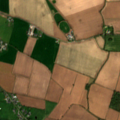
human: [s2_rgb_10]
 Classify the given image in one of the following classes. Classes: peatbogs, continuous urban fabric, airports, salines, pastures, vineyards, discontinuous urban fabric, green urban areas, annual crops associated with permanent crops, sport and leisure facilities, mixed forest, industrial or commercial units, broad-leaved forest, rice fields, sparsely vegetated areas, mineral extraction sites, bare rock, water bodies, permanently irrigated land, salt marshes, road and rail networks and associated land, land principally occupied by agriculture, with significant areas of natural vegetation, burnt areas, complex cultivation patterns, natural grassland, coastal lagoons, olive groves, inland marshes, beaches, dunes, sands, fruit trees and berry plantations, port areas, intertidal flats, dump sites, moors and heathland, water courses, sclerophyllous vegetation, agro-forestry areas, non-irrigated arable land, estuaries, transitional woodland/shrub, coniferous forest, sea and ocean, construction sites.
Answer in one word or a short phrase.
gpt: non-irrigated arable land, pastures